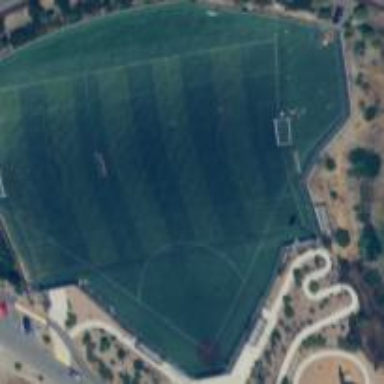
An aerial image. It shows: Artificial turf pitch used for both baseball and soccer.